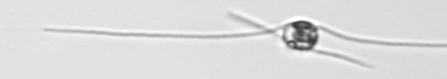
Label: Chaetoceros_danicus